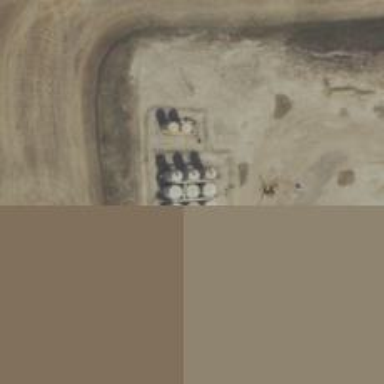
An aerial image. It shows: Storage tank with man-made structure.